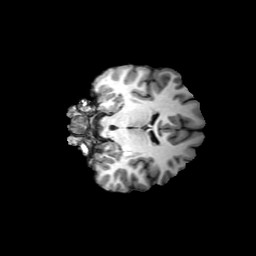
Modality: T1w
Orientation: coronal
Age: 23
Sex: female
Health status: ill